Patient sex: M
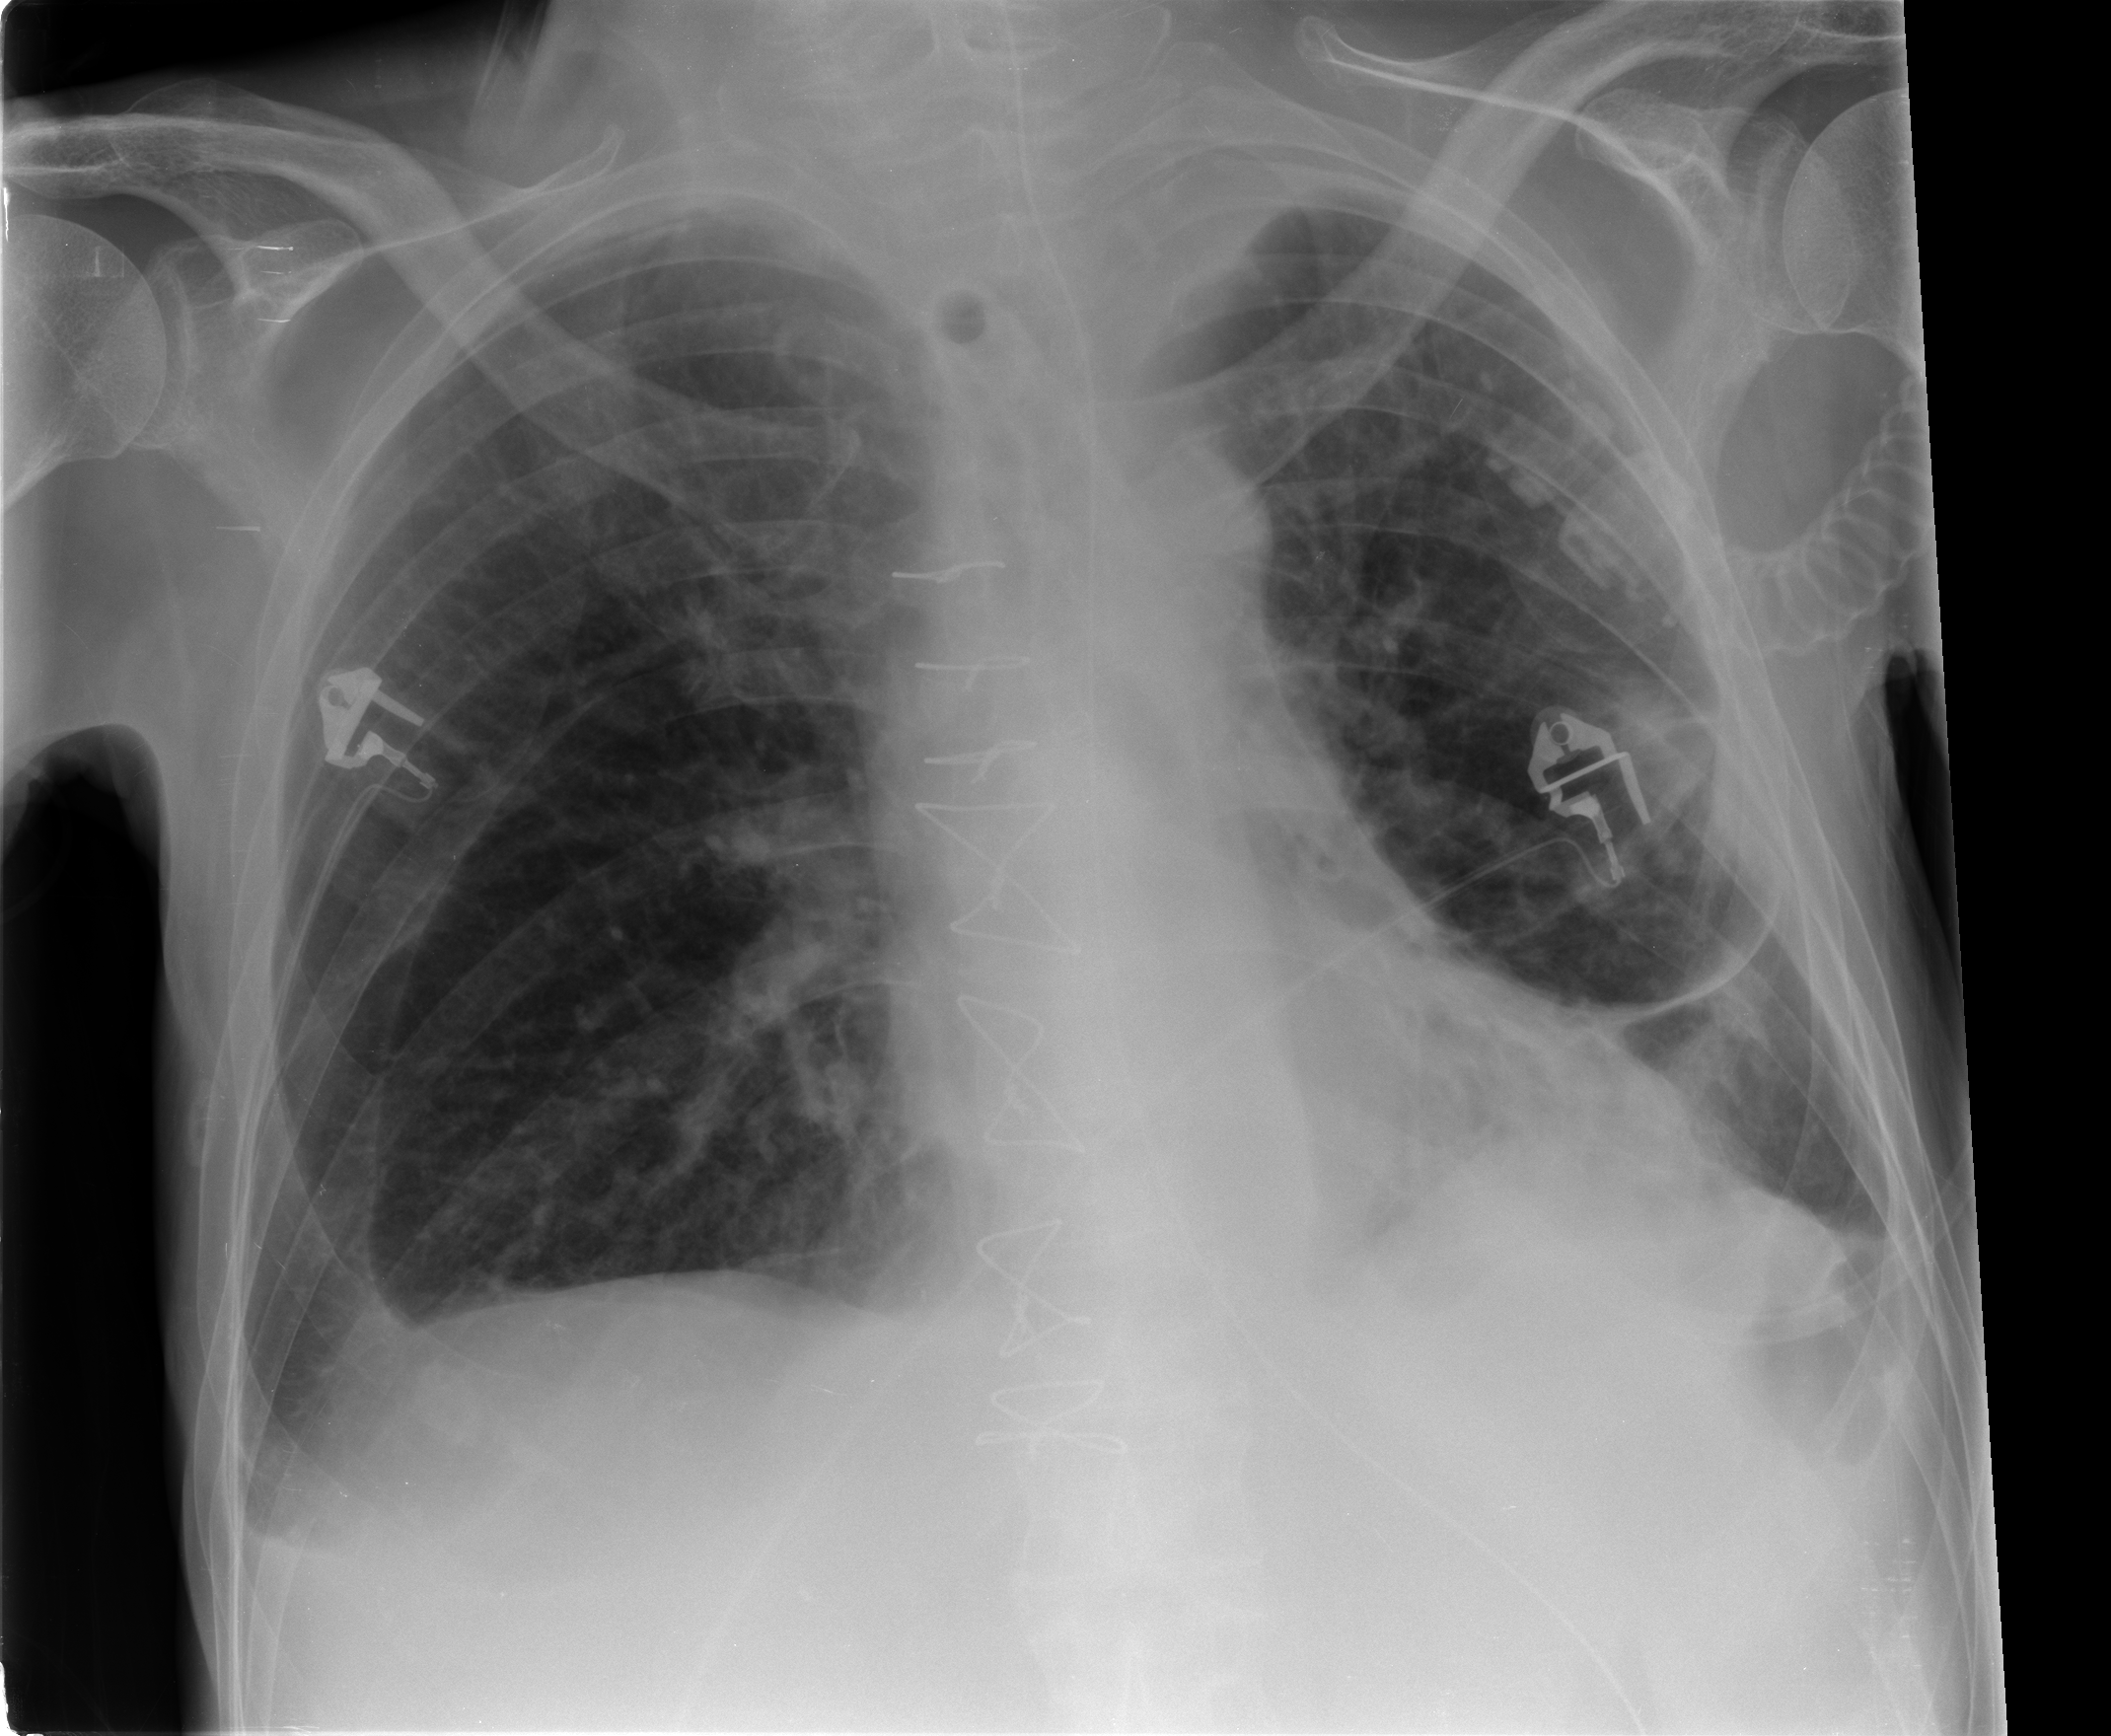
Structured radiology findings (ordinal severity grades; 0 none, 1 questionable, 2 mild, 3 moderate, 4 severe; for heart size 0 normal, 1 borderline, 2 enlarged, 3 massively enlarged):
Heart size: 0
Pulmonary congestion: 2
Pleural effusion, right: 2
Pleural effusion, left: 2
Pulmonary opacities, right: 0
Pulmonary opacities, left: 2
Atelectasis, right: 2
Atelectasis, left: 2